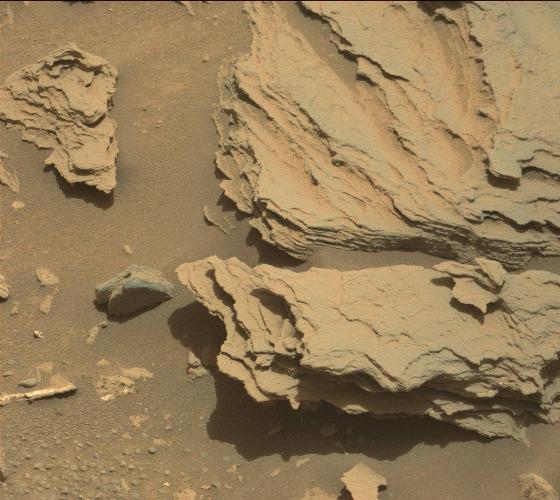
Terrain classes present: Bedrock, Gravel / Sand / Soil, Rock, Shadow